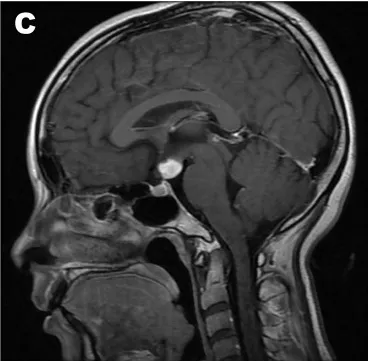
The T1-weighted postcontrast MR images of two typical cases. 7; (C) Sagittal view of patient No.
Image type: radiology (mri)